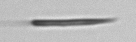
Label: fiber